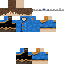
A male human skin with medium skin, wearing brown long hair dressed in a blue suit and black pants, featuring a closed mouth.